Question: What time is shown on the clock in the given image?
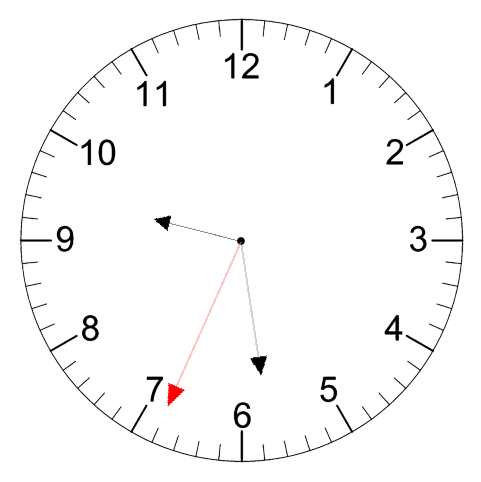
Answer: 09:28:34